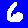
Digit: 6